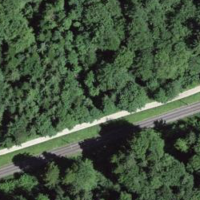
EUNIS habitat code: 41
Species observed at this site:
Lapsana communis
Mercurialis perennis